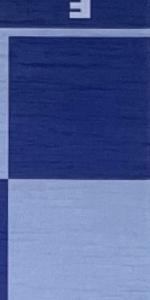
Label: Empty